Question: I want to create a lightbox with javascript at minimum level (and no external .js file). I'm very new to JS so I don't know how to solve some problems properly.
I have a set of links in a gallery-style format. Like this one:
'''
<a href = "javascript:void(0)" onclick = "document.getElementById('overlay').style.display='block';document.getElementById('popUpContainer').style.display='block';document.getElementById('post03').style.display='block'" class="box col3" id="pan03"></a>
'''
It loads a "panel" in lightbox style. Like these ones:
'''
<div id="popUpContainer">
<div id="popUp">
<div class="bigPan" id="post01"></div>
<div class="bigPan" id="post02"></div>
<div class="bigPan" id="post03"></div>
<div class="bigPan" id="post04"></div>
<div class="bigPan" id="post05"></div>
<div class="bigPan" id="post06"></div>
<div class="bigPan" id="post07"></div>
<div class="bigPan" id="post08"></div>
<div class="bigPan" id="post09"></div>
<div class="bigPan" id="post10"></div>
<div class="bigPan" id="post11"></div>
<div class="bigPan" id="post12"></div>
</div>
</div>
'''
The css is this:
'''
#overlay {
width: 100%;
height: 100%;
display: none;
position: fixed;
background-color: #FFD365;
z-index: 300;
opacity: 0.7;
}
#close {
width: 100%;
height: 100%;
z-index: 301;
background-color: black;
}
#popUpContainer {
position: absolute;
display: none;
left: 50%;
top: 135px;
padding: 0px;
}
#popUp {
width: 800px;
height: 520px;
padding: 0px;
position: relative;
left: -50%;
z-index: 400;
}
.bigPan {
margin:0px;
width: 100%;
height: 100%;
border-radius: 5px;
}
#post01 {background-color: #F47A44; display: none;}
#post02 {background-color: #558F26; display: none;}
#post03 {background-color: #E30613; display: none;}
#post04 {background-color: #0E84B4; display: none;}
#post05 {background-color: #4E2583; display: none;}
#post06 {background-color: #95C11F; display: none;}
#post07 {background-color: #009FE3; display: none;}
#post08 {background-color: #D7007F; display: none;}
#post09 {background-color: #E6332A; display: none;}
#post10 {background-color: #E29924; display: none;}
#post11 {background-color: #008D36; display: none;}
#post12 {background-color: #EB5B93; display: none;}
'''
Ok. Everything is working fine, except when I click another link to show another panel, it loads the last panel loaded before. This is the screenshot of the problem:

So I'd like to fix this problem and, if possible, I would like you to help me clean the code with the use of the '<script>' tag and arrays, I think.
Thank you in advance.
Here's a <URL>
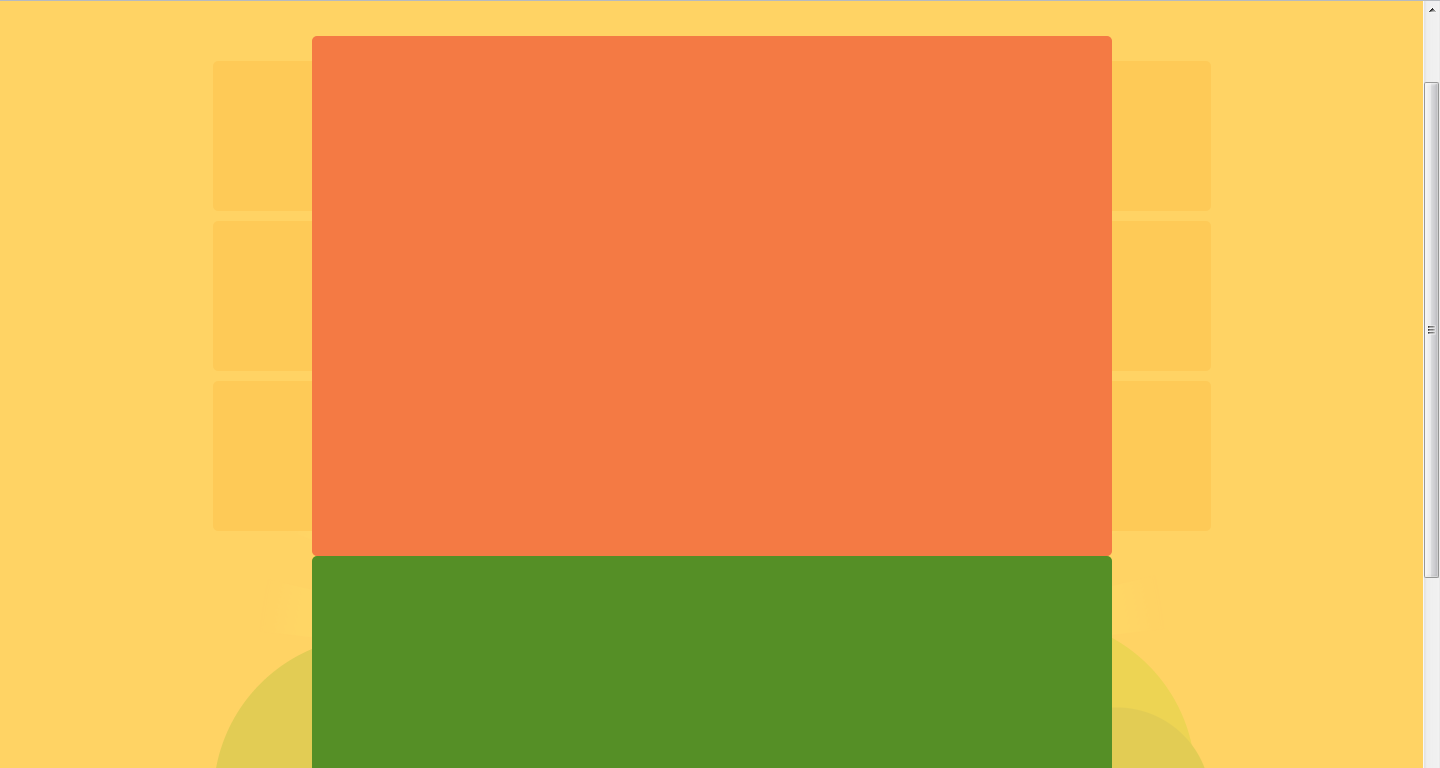
Answer: Maybe try something like this?:
'''
<script type="text/javascript">
function showPopup(anchor) {
console.clear();
var target = anchor.getAttribute("href").replace("#", "");
console.log("Anchor clicked to show div with id: " + target);
document.getElementById("overlay").style.display = "block";
document.getElementById("popUpContainer").style.display = "block";
var popup = document.getElementById("popUp");
var posts = popup.getElementsByTagName("div");
for (var i = 0; i < posts.length; i++) {
var post = posts[i];
if (post.id == target) {
console.log("div with id: " + post.id + " is being shown");
post.style.display = "block";
} else {
console.log("div with id: " + post.id + " is being hidden");
post.style.display = "none";
}
}
}
</script>
<a id="pan03" href="#post03" onclick="showPopup(this);return false;">post03</a>
'''
I'll try and get a jsFiddle up
:
Here's the jsFiddle:
<URL>
:
Code for the overlay to close itself:
'''
<a id="overlay" href="#" onclick="closeOverlay(this);return false;"></a>
function closeOverlay(overlay) {
overlay.style.display = "none";
document.getElementById("popUpContainer").style.display = "none";
document.getElementById("bigPan").style.display = "none";
}
'''
:
Here is a fiddle that fixes a few of my problems from previous things and cleaned up the code: <URL>